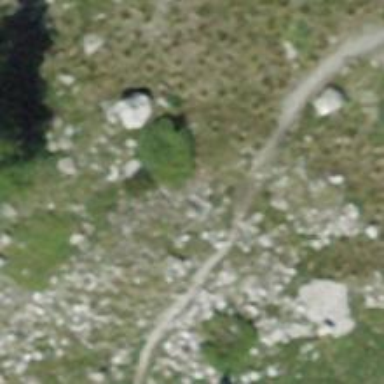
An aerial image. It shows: Path.